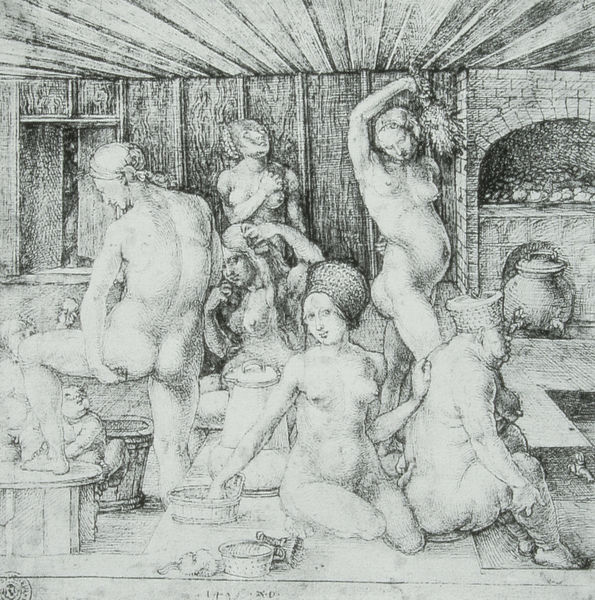
Titel: Das Frauenbad
Künstler: Albrecht Dürer
Standort: Bremen
Institution: Kunsthalle
Schlagwörter: akt, dunkel, feuer, gruppe, kopf, körper, mann, nackt, schatten, wasser, weiß, akte, baden, badende, frauen, menschen, mädchen, sitzen, brust, busen, damen, femmes, fenster, frau, frisur, frisuren, grau, haar, hell, holz, hut, hüte, kopfbedeckungen, köpfe, licht, männer, nase, ohr, raum, rücken, schwarz, skizze, stirn, zeichnung, zimmer, blick, dame, obst, haube, gesichter, jung, mütze, mützen, regal, wand, arm, arme, augen, gesicht, mensch, schale, schüssel, stehen, stein, steine, innenraum, signatur, büsche, boden, auge, haare, tücher, decke, kind, personen, person, gotik, ohren, voyeur, kamin, kinder, ofen, gemüse, krug, putte, beine, kopfbedeckung, kübel, topf, bein, brüste, füße, hintern, rückenansicht, bogen, warm, kamm, mauer, ziegel, grafik, graphik, linien, dielen, dampf, dick, balken, stube, bretter, holzdielen, bauch, kontrapost, nackte, brustwarzen, erotik, sein, dünn, striche, töpfe, wände, bad, waschen, nische, gefäß, linie, zweig, kontur, nakt, reinigen, popo, rückenfigur, druck, schwarz-weiß, monogramm, schraffur, radierung, stich, caricature, fliesen, chapeau, konturen, strich, fliese, holzdecke, entwurf, wanne, zuber, bürste, toilette, mauern, mittelalter, bürsten, dürer, femme, sauber, sechs, eimer, frisieren, kämmen, waschzuber, turban, rute, bain, bassine, frauenbad, schwamm, hölzern, vertäfelung, kessel, feuerstelle, herd, enfants, waschung, vorzeichnung, enfant, wandverkleidung, getäfelt, lebendig, albrecht dürer, reinigung, nue, hygiene, backofen, waschtag, schrubben, brsut, korpulent, täfelung, aufreizend, cranach, badstube, badstuben, dampfbad, eunuch, ffrisur, körperpflege, odalisque, sauna, suzanne, ziegel ziegel, therme, schöne, im bad, baigneurs, badehaus, beschäftigt, soin, wasserguss, 6, po, nu, flederwisch, bac, auffguß, lavage, bassines, netoiyer, baigneur, badeofen